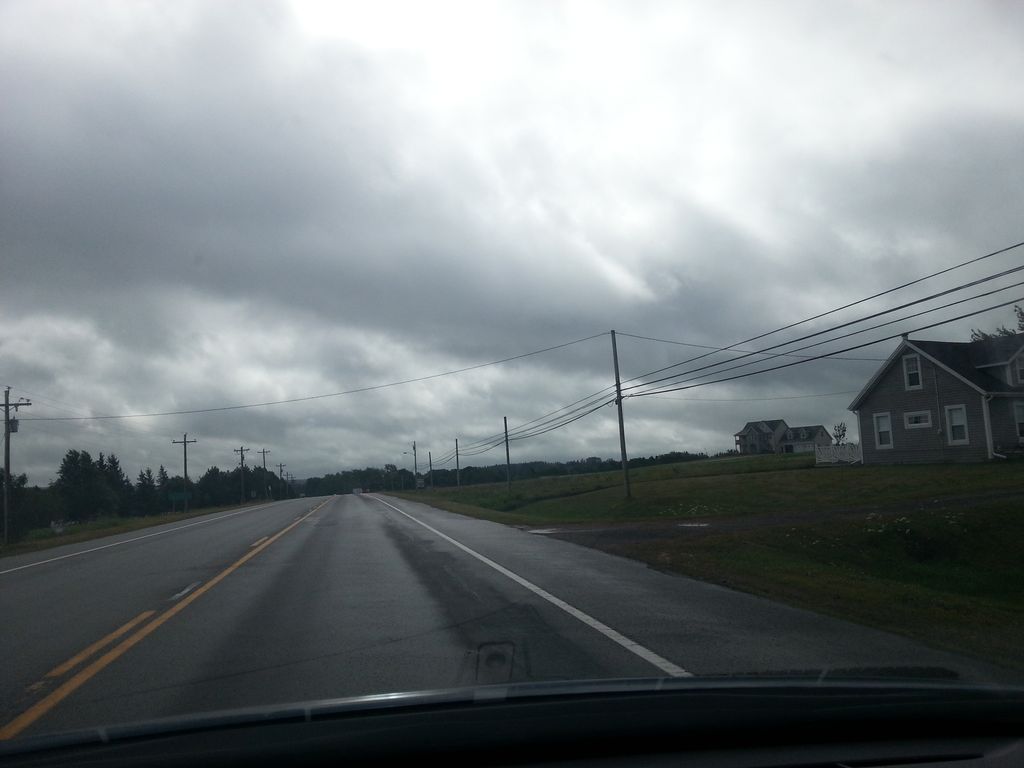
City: charlottetown